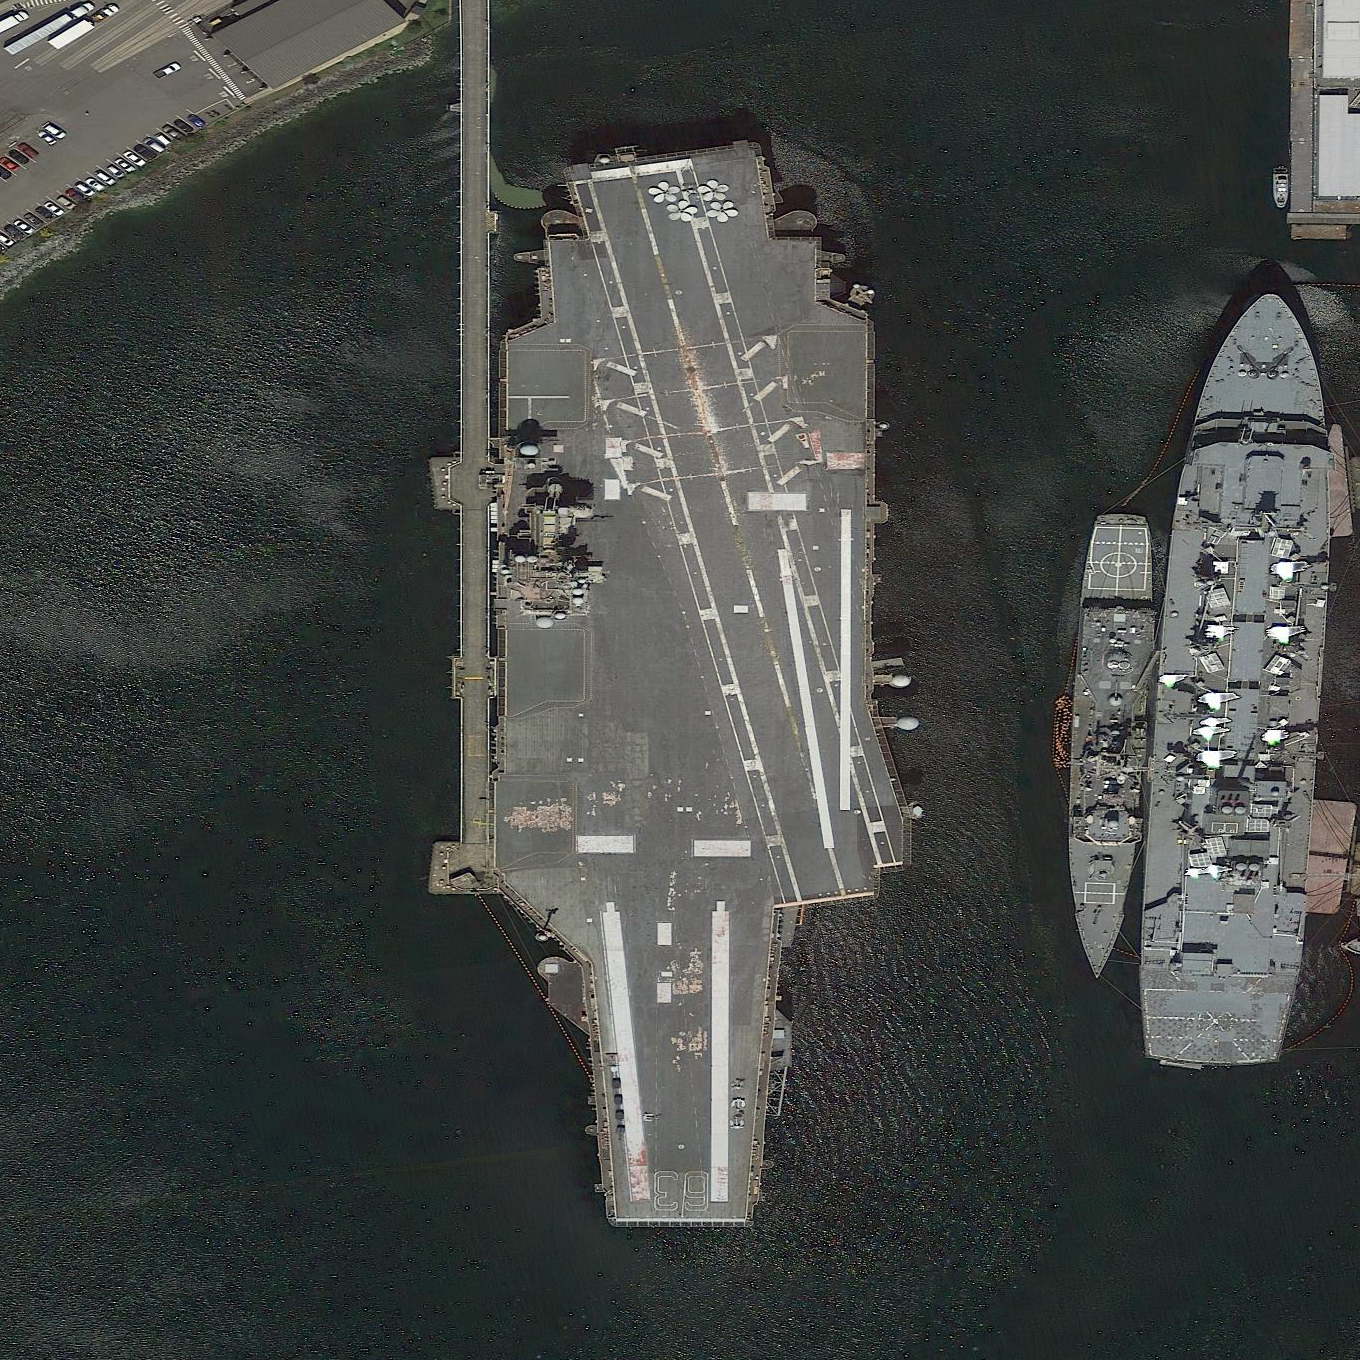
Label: aircraft_carrier